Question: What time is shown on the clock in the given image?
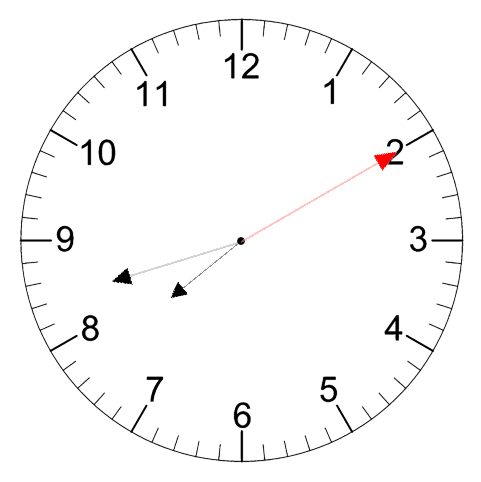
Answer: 07:42:10